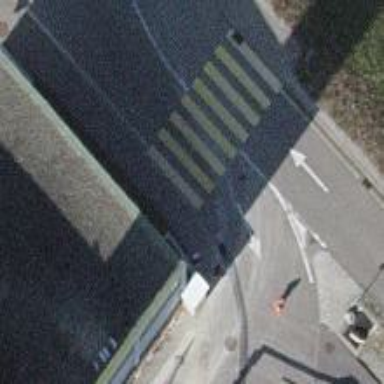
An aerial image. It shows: Uncontrolled zebra crossing on the road.